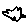
Label: bird